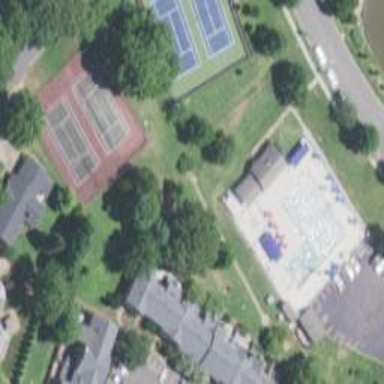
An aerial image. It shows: Recreation ground.